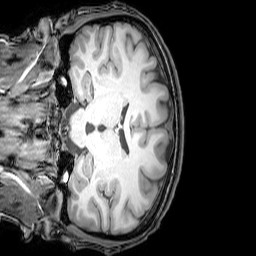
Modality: T1w
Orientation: coronal
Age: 26
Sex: female
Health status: healthy
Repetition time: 0.081 s
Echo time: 0.037 s